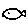
Label: fish